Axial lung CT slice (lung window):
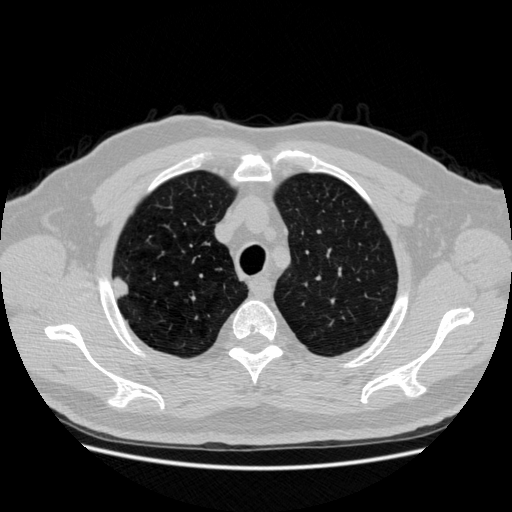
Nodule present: yes
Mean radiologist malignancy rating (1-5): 3.75